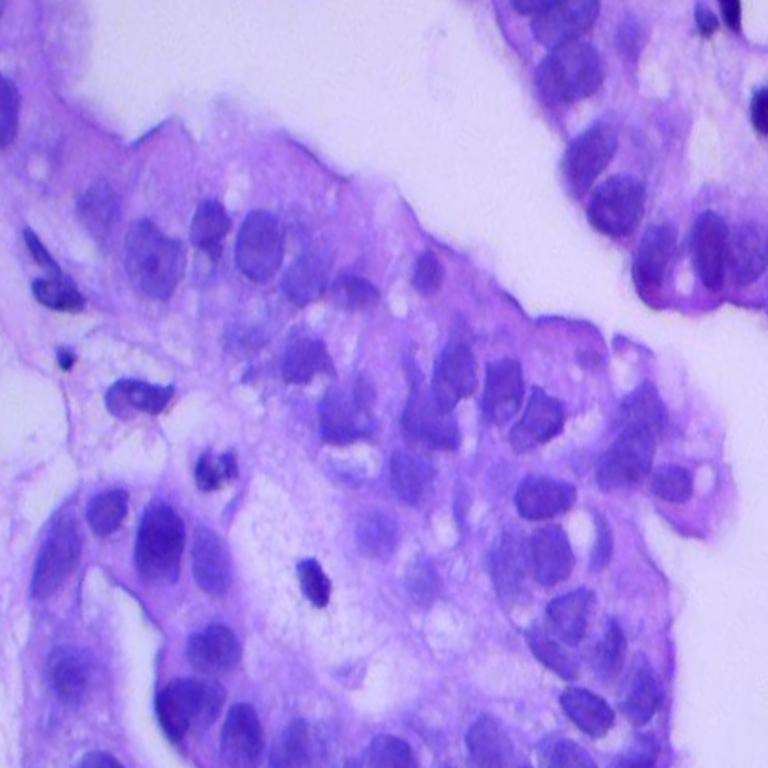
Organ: lung
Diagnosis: adenocarcinomas